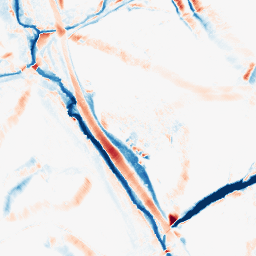
Category: morphological
Decomposition family: morphological_diamond
Decomposition parameters: operation: average
radius: 10
Upsampling method: bicubic_16x
Upsampling parameters: scale: 16
Upsampling scale: 16